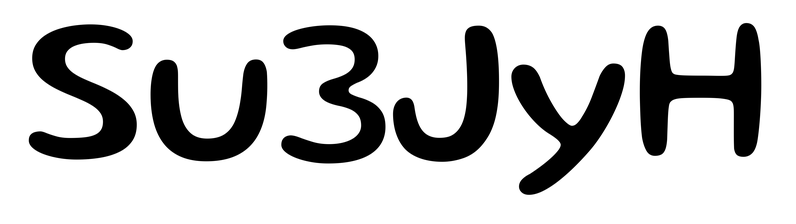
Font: Gluten_Regular